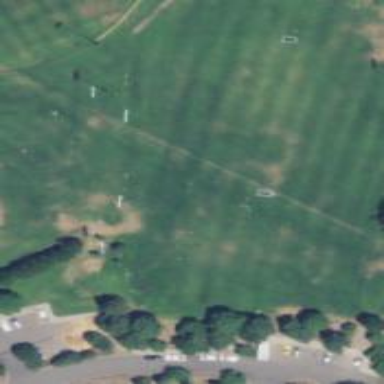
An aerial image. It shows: Soccer pitch for leisureland activities.